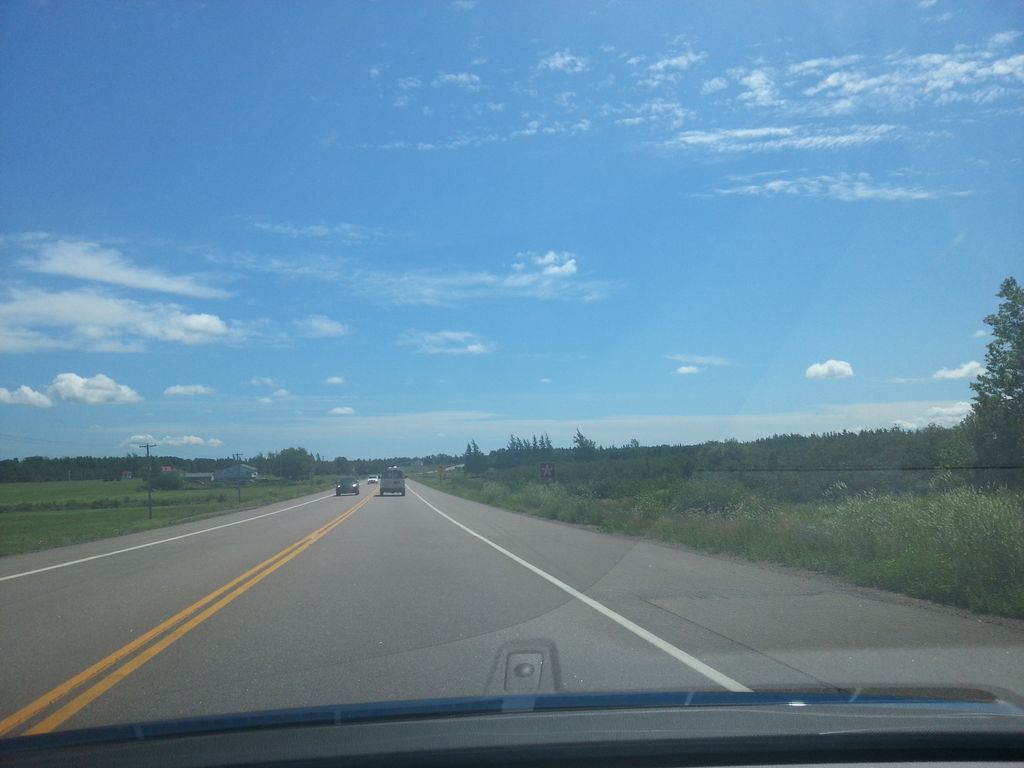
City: charlottetown